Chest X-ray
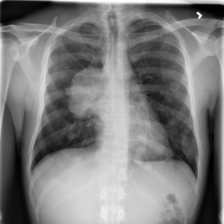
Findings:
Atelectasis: negative
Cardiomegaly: negative
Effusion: negative
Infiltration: negative
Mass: negative
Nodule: positive
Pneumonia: negative
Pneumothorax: negative
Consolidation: negative
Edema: negative
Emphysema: negative
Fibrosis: negative
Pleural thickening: negative
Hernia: negative